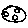
Label: moon